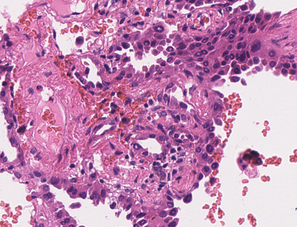
Tumor epithelial tissue: yes
Tumor-associated stroma tissue: yes
Normal tissue: no